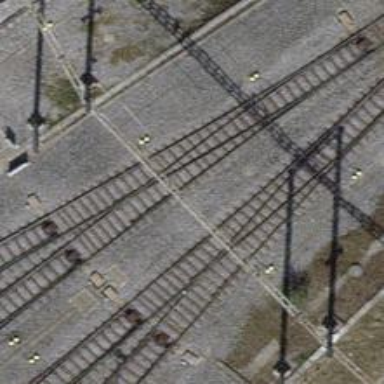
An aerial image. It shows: Railway yard with one track. The railway is electrified with contact line.